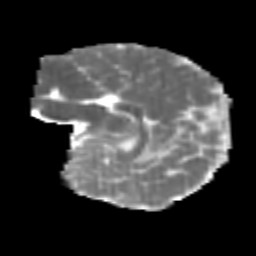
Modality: MD
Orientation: sagittal
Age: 7
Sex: female
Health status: healthy